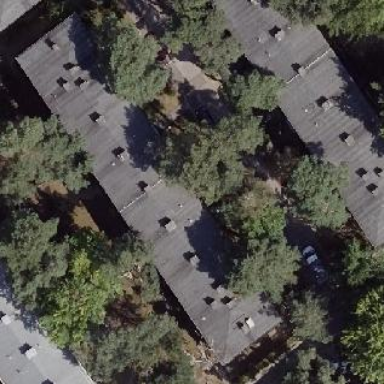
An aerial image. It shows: Building with apartments and flat roof.